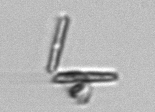
Label: Thalassionema